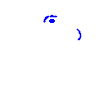
Particle: electron